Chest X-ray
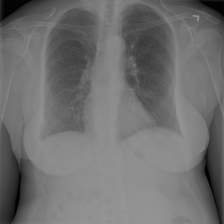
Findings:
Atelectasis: negative
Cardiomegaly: negative
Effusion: negative
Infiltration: negative
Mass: negative
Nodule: negative
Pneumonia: negative
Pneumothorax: negative
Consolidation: negative
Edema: negative
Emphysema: negative
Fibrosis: negative
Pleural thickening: negative
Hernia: negative